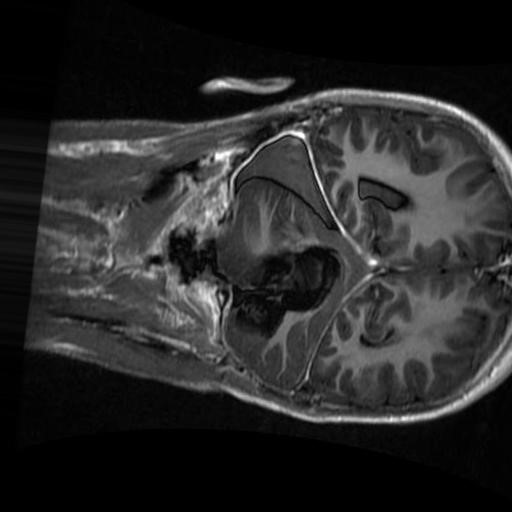
Label: brain_glioma